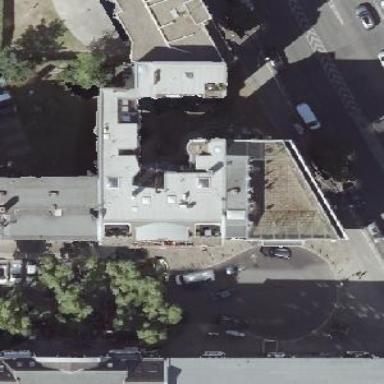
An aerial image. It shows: Unique round shape roof of apartment building.